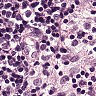
Metastatic tissue present: no